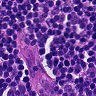
Metastatic tissue present: no